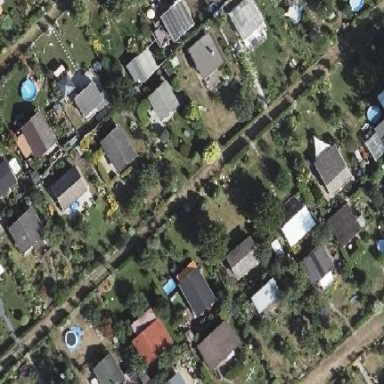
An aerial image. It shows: Plot in the allotments.